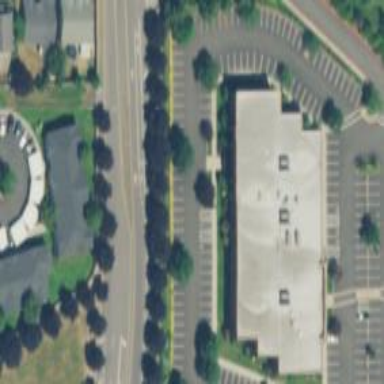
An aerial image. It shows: Parking area.